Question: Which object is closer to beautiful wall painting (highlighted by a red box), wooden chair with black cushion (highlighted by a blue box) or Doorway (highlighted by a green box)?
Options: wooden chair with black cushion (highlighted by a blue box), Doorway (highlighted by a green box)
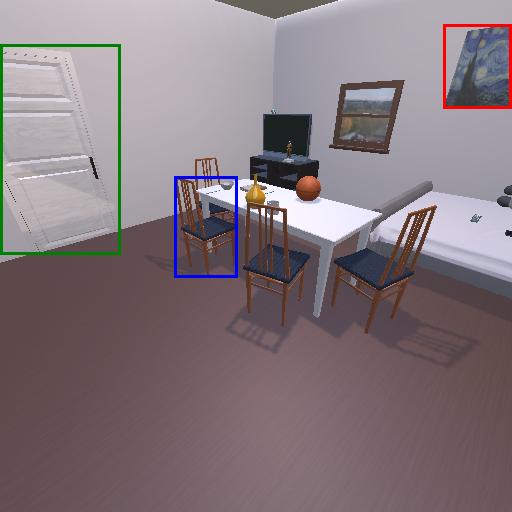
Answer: wooden chair with black cushion (highlighted by a blue box)